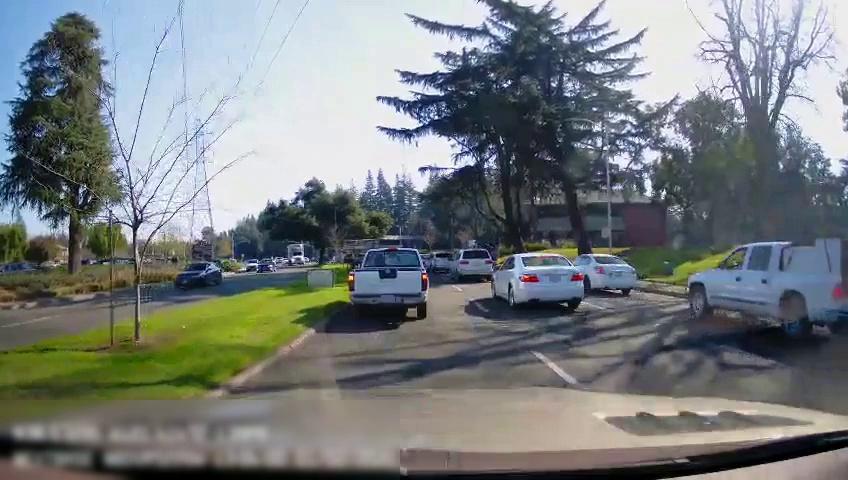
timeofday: Day
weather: Sunny
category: Drivable Space
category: Drivable Space
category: Vehicles | Car
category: Vehicles | Car
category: Vehicles | Truck
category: Vehicles | Truck
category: Vehicles | Truck
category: Vehicles | Car
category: Vehicles | Car
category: Vehicles | Van
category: Vehicles | SUV
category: Vehicles | Truck
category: Lanes | Opposite Lane
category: Lanes | Current Lane
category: Lanes | Current Lane